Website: lowes
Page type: address-validator
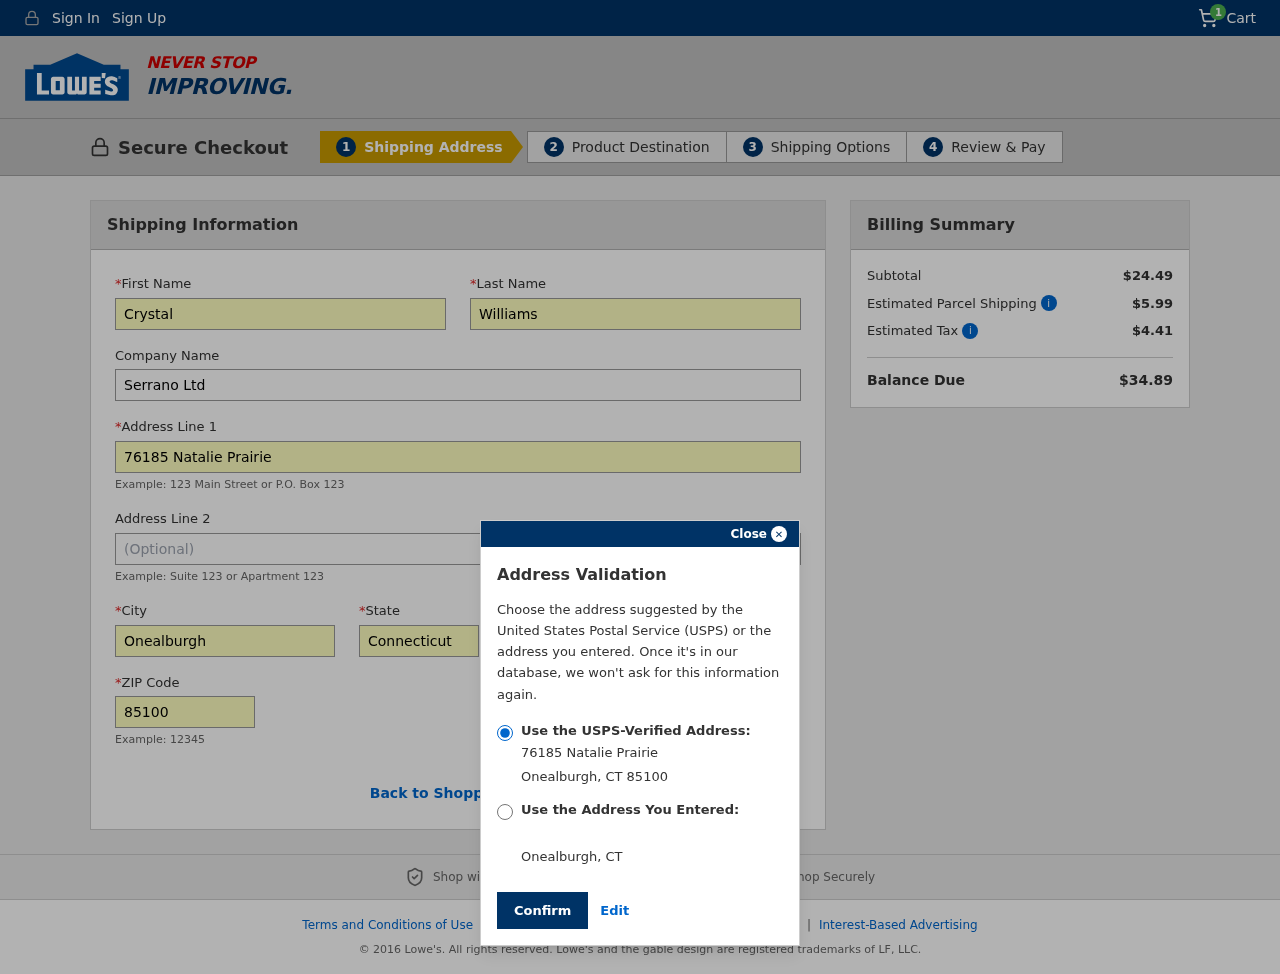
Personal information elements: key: PII_CITY
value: Onealburgh
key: PII_COMPANY
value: Serrano Ltd
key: PII_FIRSTNAME
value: Crystal
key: PII_LASTNAME
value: Williams
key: PII_POSTCODE
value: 85100
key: PII_STATE
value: Connecticut
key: PII_STATE_ABBR
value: CT
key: PII_STREET
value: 76185 Natalie Prairie
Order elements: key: ORDER_NUM_ITEMS
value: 1
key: ORDER_SUBTOTAL
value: $24.49
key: ORDER_SHIPPING_COST
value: $5.99
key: ORDER_TAX
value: $4.41
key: ORDER_TOTAL
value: $34.89